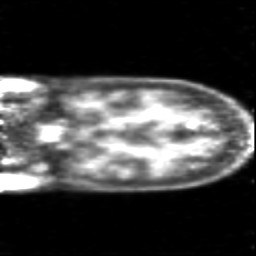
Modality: PET
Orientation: coronal
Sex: female
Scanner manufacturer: siemens